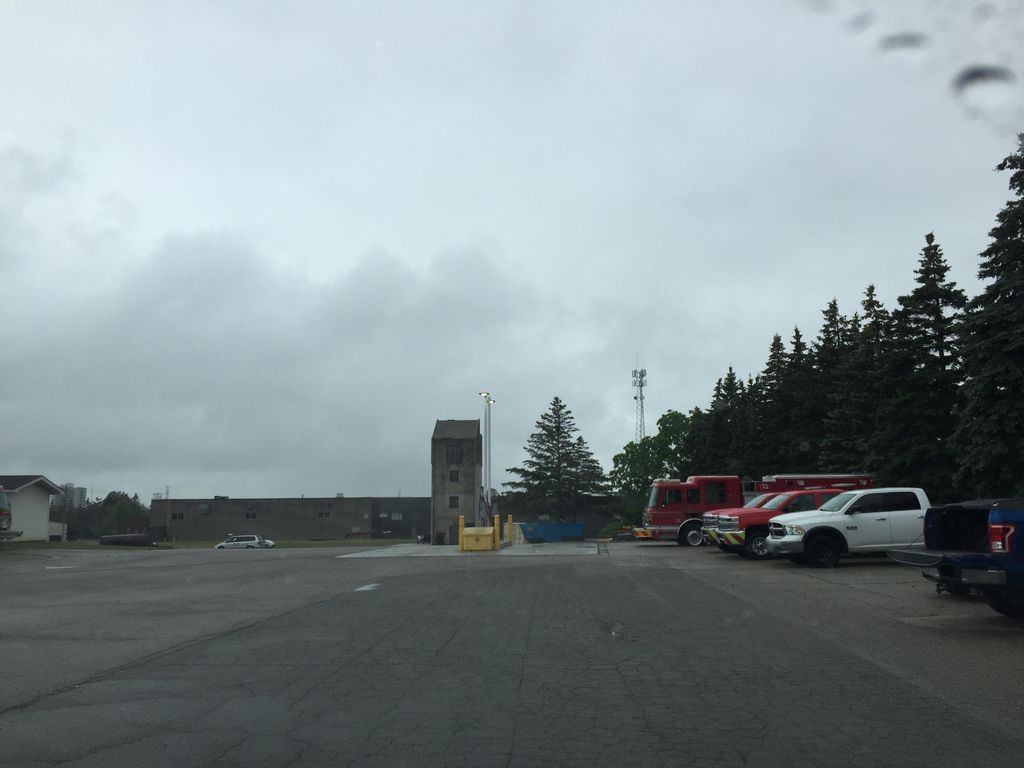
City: kitchener-waterloo